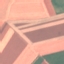
Land use / land cover: AnnualCrop